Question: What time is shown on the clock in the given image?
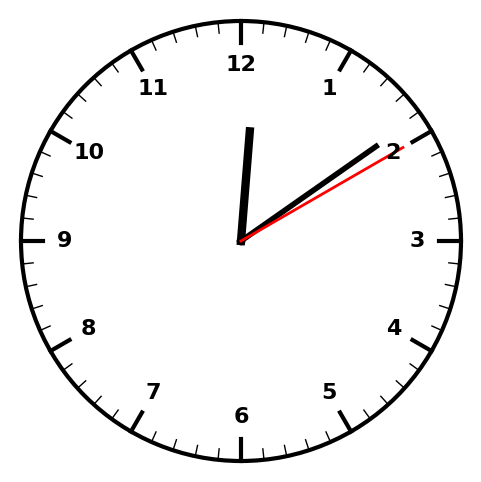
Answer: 12:09:10